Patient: sex M, age 65
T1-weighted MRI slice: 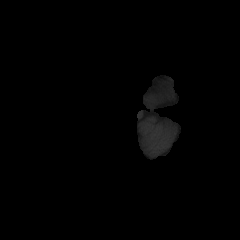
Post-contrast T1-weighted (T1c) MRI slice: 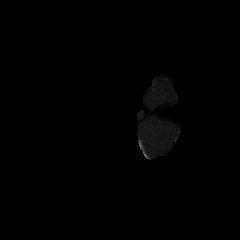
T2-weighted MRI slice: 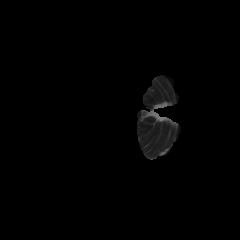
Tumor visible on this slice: no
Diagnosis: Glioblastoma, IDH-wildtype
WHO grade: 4